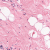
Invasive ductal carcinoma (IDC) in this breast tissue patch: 0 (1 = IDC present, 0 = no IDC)